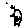
Label: bird